Question:
'''
from selenium.webdriver.support import expected_conditions as EC
from selenium.webdriver.support.ui import WebDriverWait
from selenium import webdriver
from selenium.webdriver.common.by import By
from selenium.webdriver.support.ui import Select
EMAILFIELD = (By.ID, "username")
PASSWORDFIELD = (By.ID, "password")
LOGINBUTTON = (By.ID, "Login")
CLICKBUTTON= (By.ID, "thePage:rtForm:createButton")
QUICKFINDSEARCH = (By.ID, "quickFindInput")
browser = webdriver.Chrome(
executable_path=r"C:/Users/RYadav/AppData/Roaming/Microsoft/Windows/Start Menu/Programs/Python 3.8/chromedriver.exe")
browser.get('https://fleet.my.salesforce.com/')
# wait for email field and enter email
WebDriverWait(browser, 5).until(EC.element_to_be_clickable(EMAILFIELD)).send_keys("ryadav@gmail.com")
# wait for password field and enter password
WebDriverWait(browser, 5).until(EC.element_to_be_clickable(PASSWORDFIELD)).send_keys("1234zxcvb")
# Click Login - same id?
WebDriverWait(browser, 5).until(EC.element_to_be_clickable(LOGINBUTTON)).click()
#direct new reportfield
browser.get('https://fleet.my.salesforce.com/reportbuilder/reportType.apexp')
#search the Users from dropdown and click button
select = Select(webdriver.find_element_by_id("quickFindInput"))
select.select_by_visible_text("Users")
WebDriverWait(browser, 5).until(EC.element_to_be_clickable(CLICKBUTTON)).click()
'''
> Please suggest how to input a value from dropdown to the above code. This code throws Attribute Error.
'''
Traceback (most recent call last):
File "C:/Users/RYadav/PycharmProjects/ElementProject/SalesforceUrl.py", line 30, in <module>
select = Select(webdriver.find_element_by_id("quickFindInput"))
AttributeError: module 'selenium.webdriver' has no attribute 'find_element_by_id'
'''
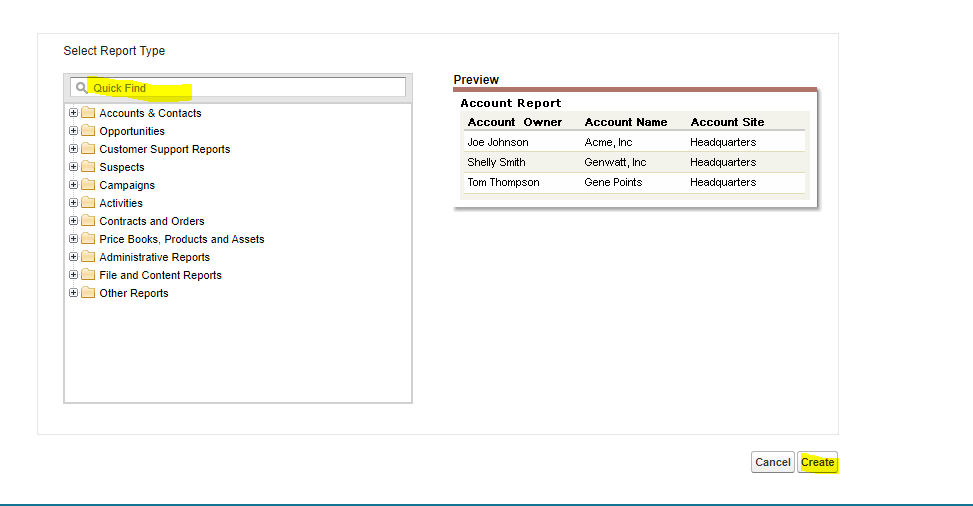
Answer: You were so close. Through out your program you had been using 'browser' as the <URL> instance. But called through a differnt name 'webdriver' in the line:
'''
select = Select(webdriver.find_element_by_id("quickFindInput"))
'''
You need to change the line as:
'''
select = Select(browser.find_element_by_id("quickFindInput"))
'''